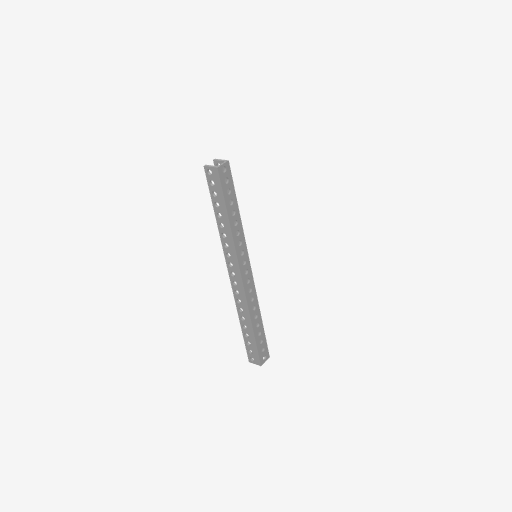
Part: UBeam21H